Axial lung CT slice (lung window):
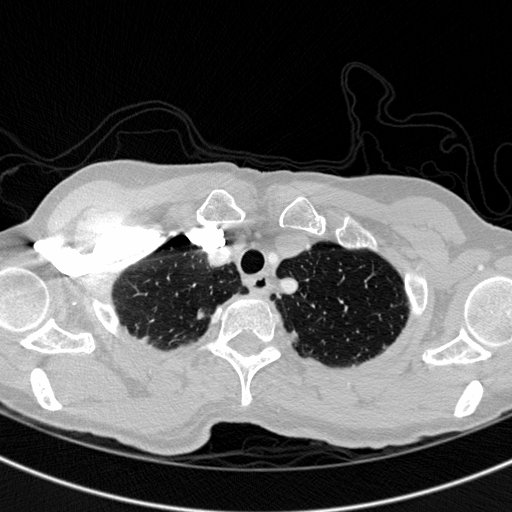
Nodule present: no